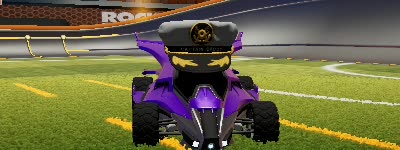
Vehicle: aftershock